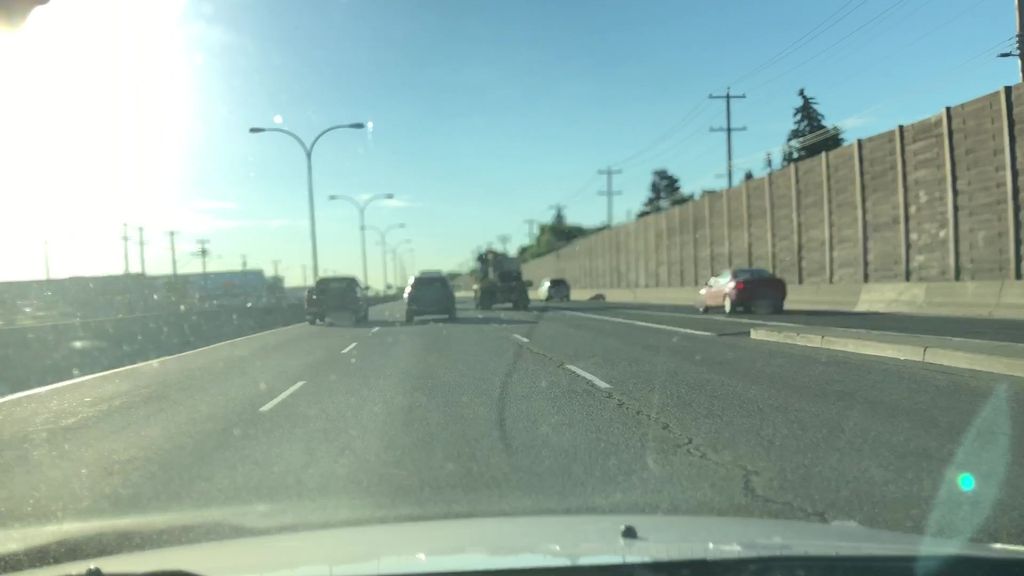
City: edmonton